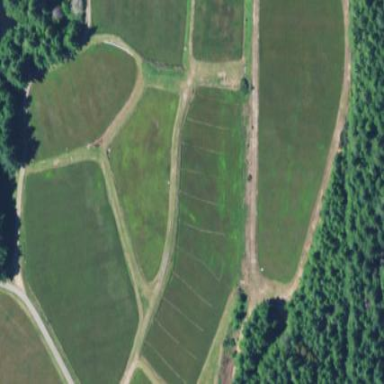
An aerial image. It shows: Farmland with cranberries as the main crop.